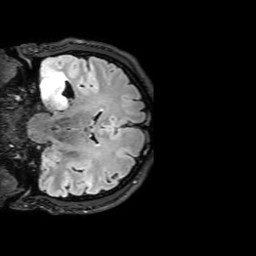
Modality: FLAIR
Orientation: coronal
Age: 34
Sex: male
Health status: ill
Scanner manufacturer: philips
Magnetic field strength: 3 T
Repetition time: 4.8 s
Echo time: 0.3079 s